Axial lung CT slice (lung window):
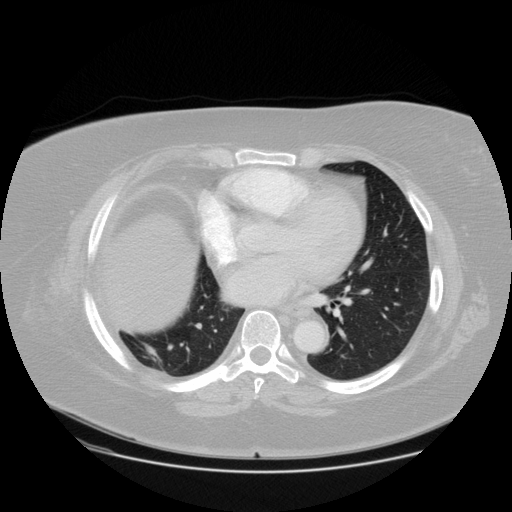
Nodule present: no